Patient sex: M
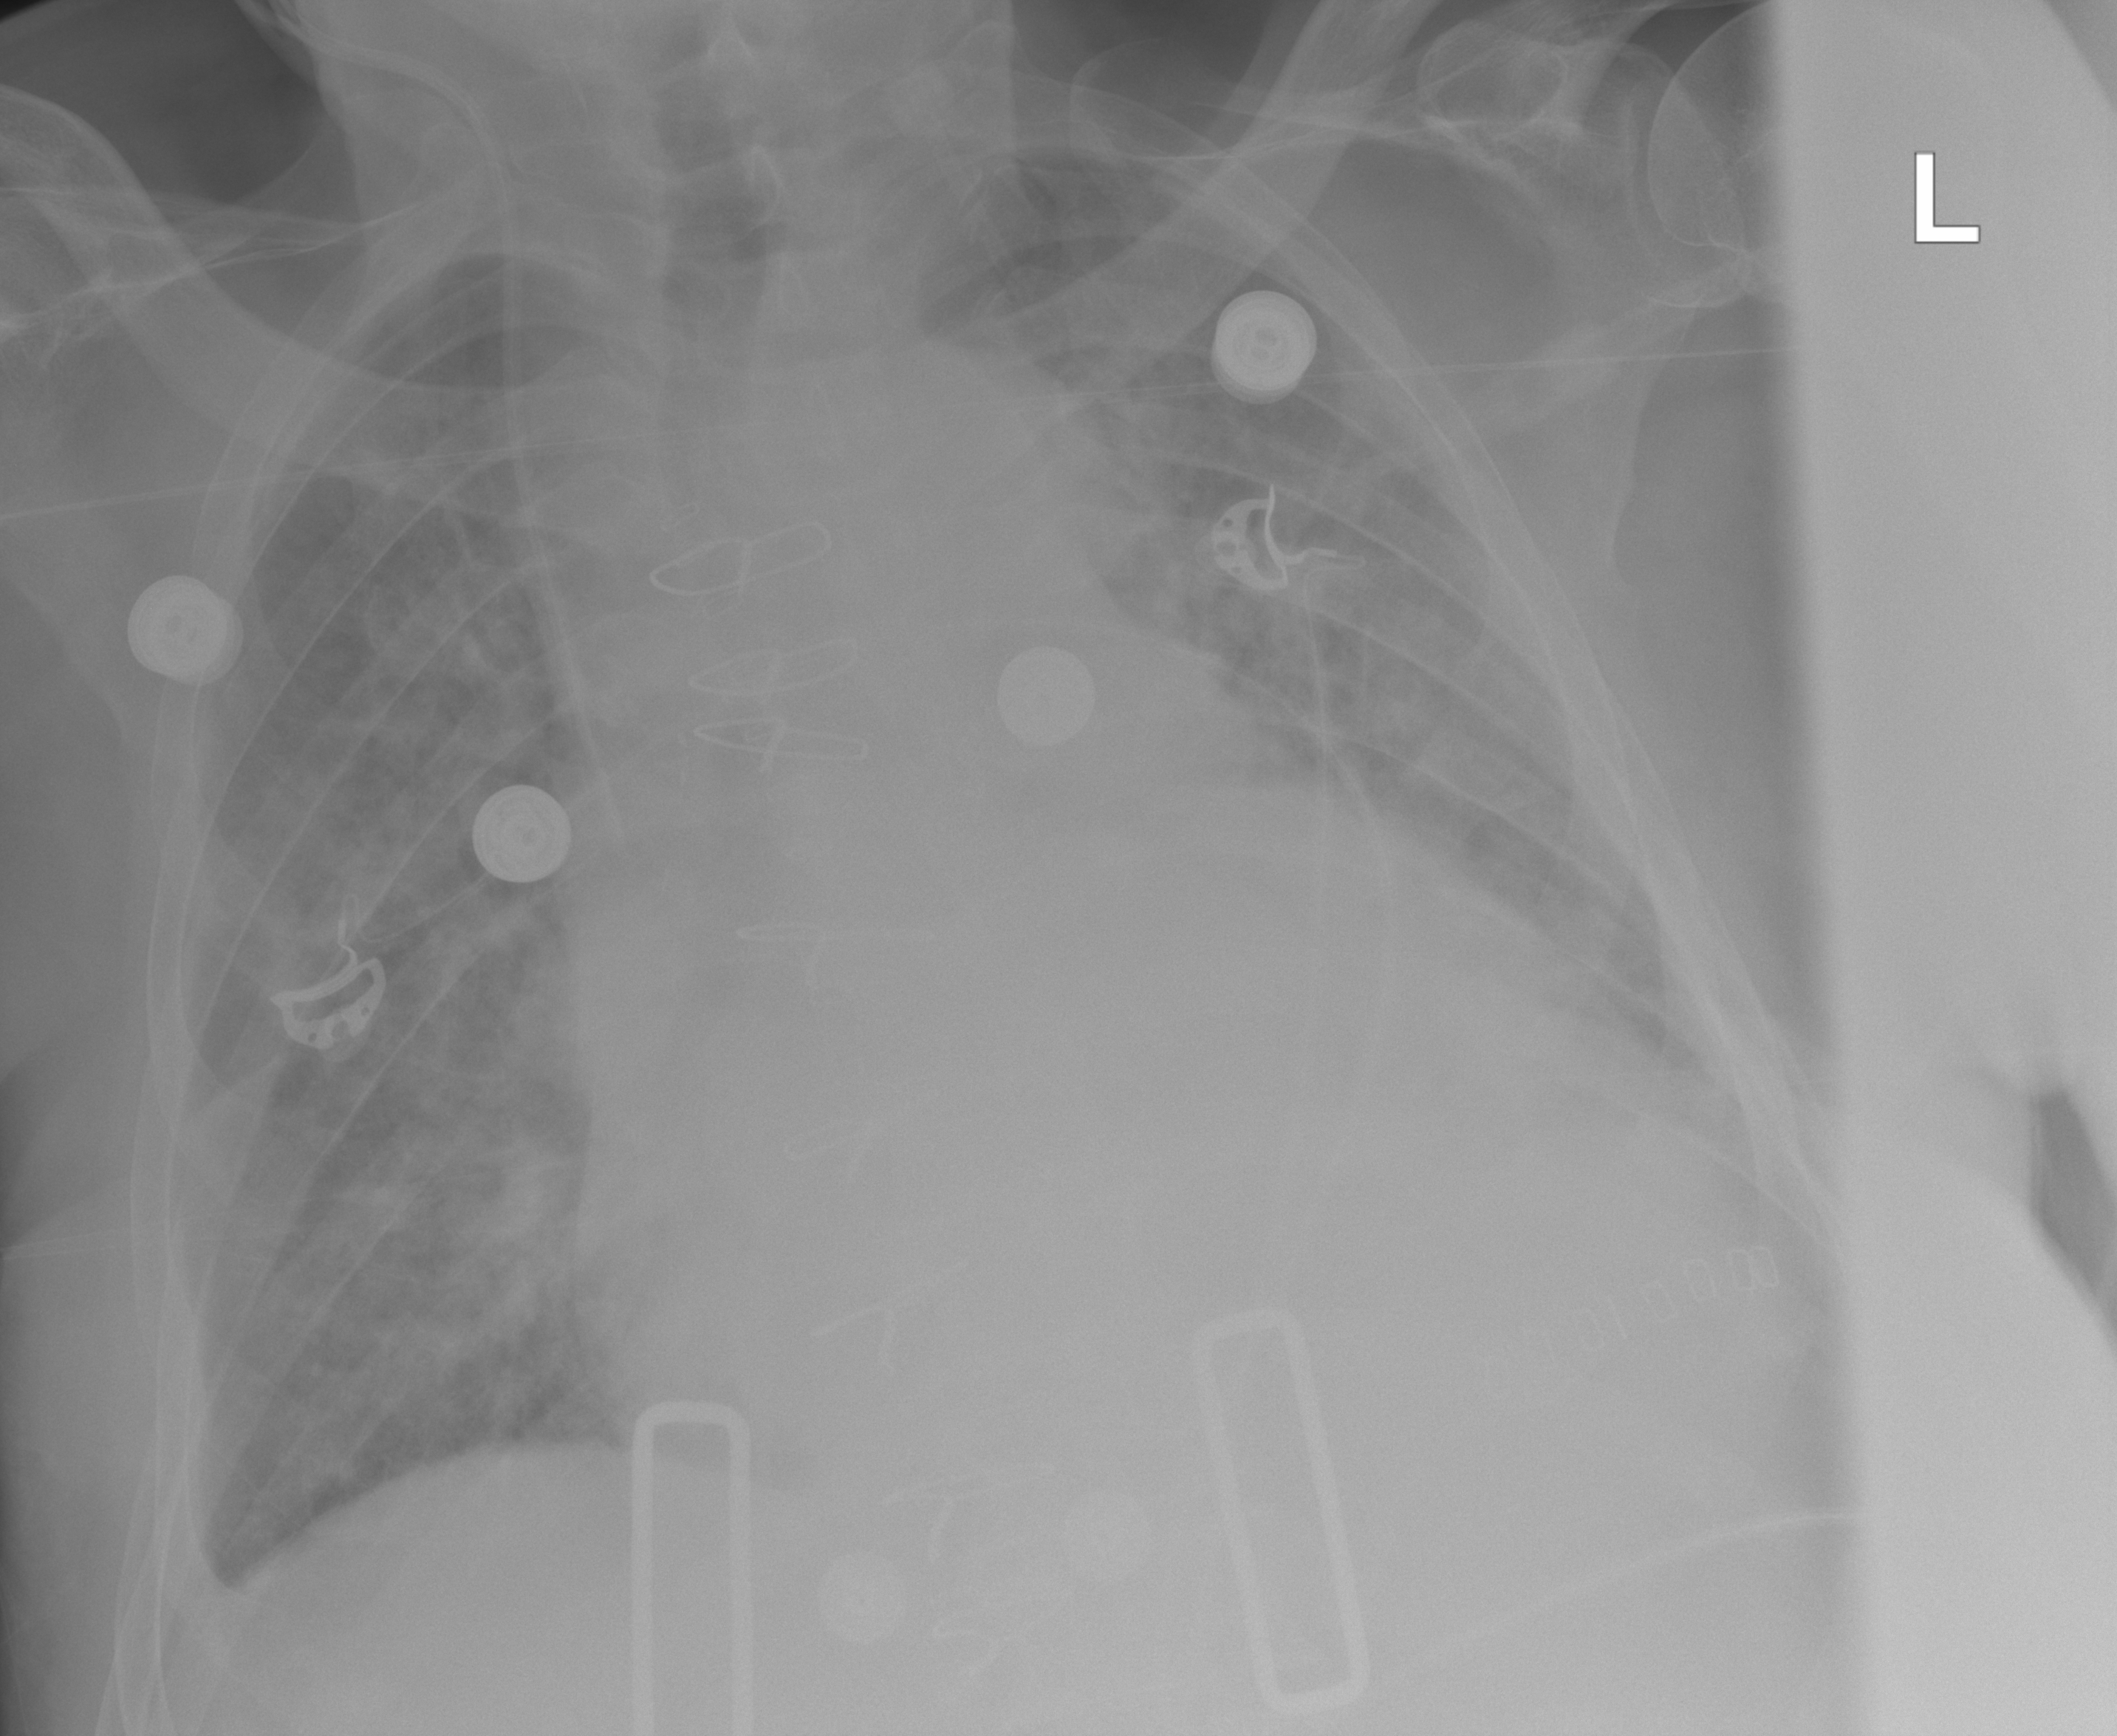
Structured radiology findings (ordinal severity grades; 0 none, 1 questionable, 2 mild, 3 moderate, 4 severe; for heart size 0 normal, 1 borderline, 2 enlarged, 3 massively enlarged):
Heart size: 2
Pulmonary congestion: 2
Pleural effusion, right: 0
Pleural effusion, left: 1
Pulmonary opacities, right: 1
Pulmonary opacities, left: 1
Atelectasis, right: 0
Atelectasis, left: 2